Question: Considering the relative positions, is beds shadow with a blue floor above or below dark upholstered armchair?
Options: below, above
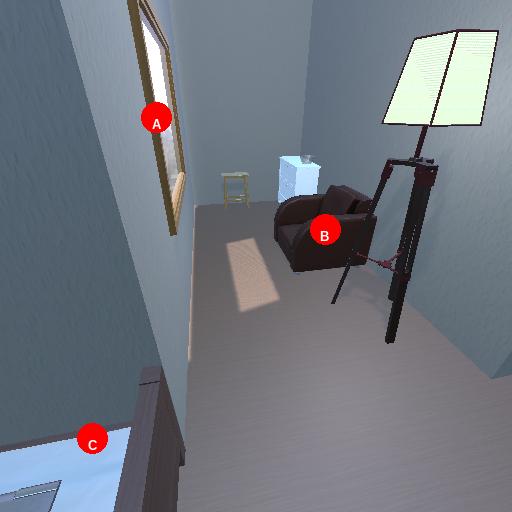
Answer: below